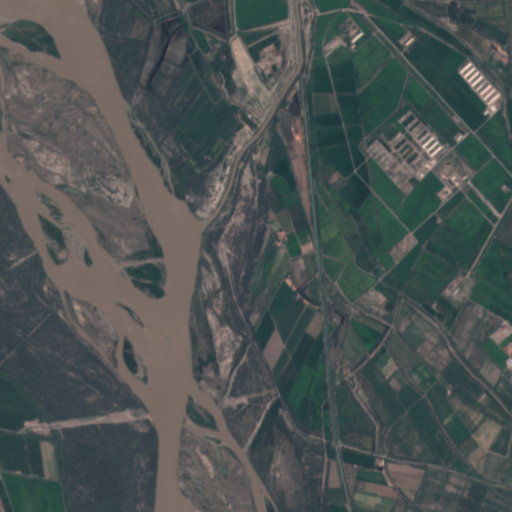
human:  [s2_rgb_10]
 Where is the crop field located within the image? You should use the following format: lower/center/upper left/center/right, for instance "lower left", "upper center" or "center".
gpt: The crop field is located in the lower right of the image.
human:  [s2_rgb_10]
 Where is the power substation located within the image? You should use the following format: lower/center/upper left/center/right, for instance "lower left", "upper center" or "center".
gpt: The power substation is located in the center right of the image.
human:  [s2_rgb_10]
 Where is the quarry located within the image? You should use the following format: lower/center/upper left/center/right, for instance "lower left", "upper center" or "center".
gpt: There is no quarry in the image.